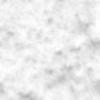
Label: no_change